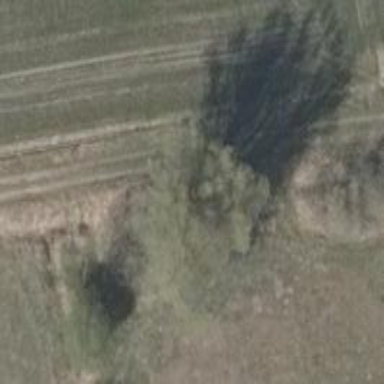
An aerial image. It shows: Deciduous broadleaved tree.